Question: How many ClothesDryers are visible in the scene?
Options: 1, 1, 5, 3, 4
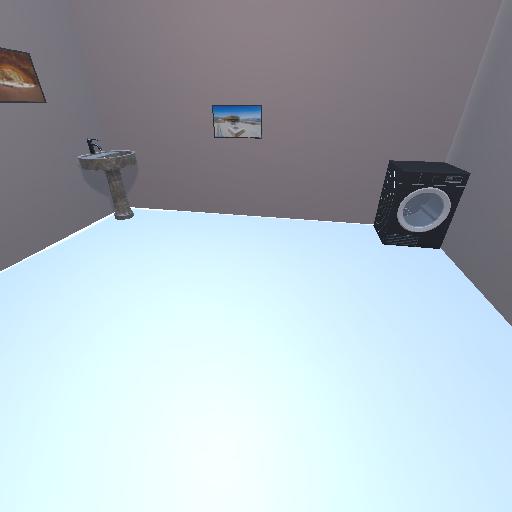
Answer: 1